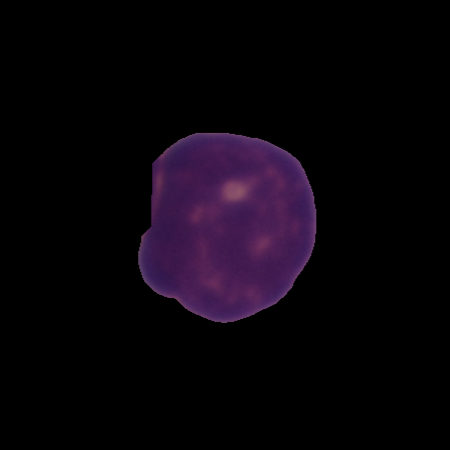
Label: healthy